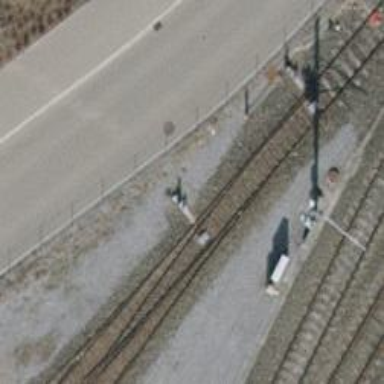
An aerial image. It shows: Railway switch.